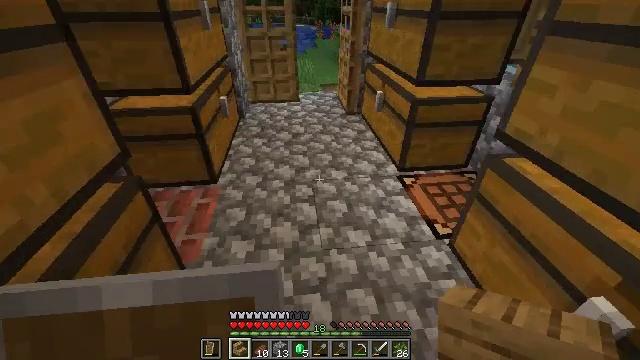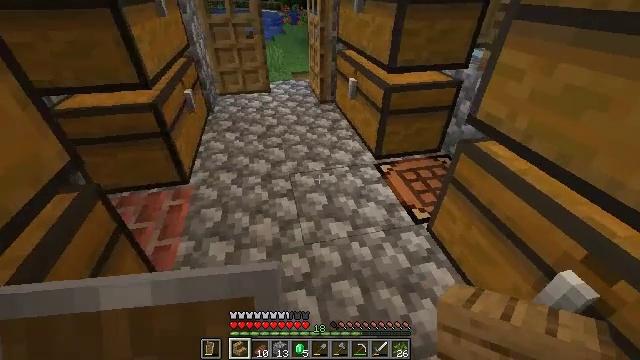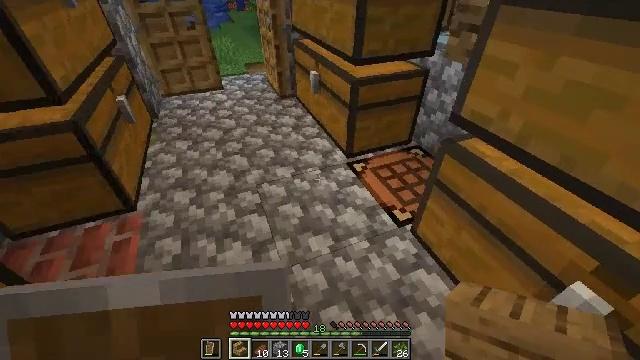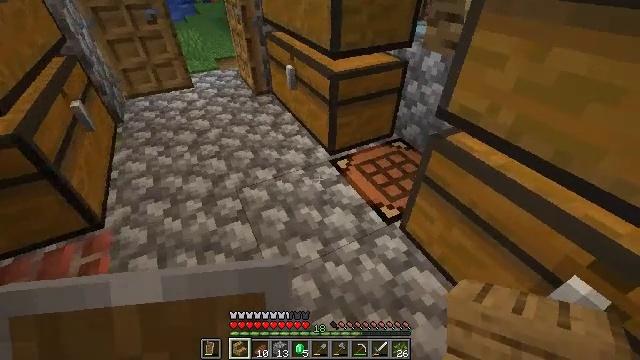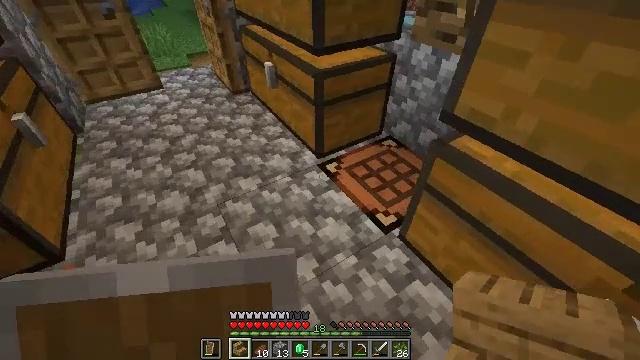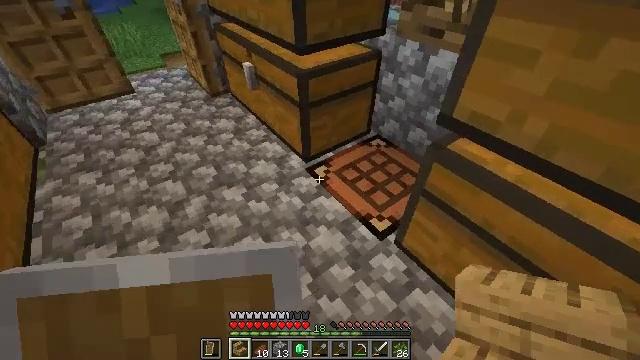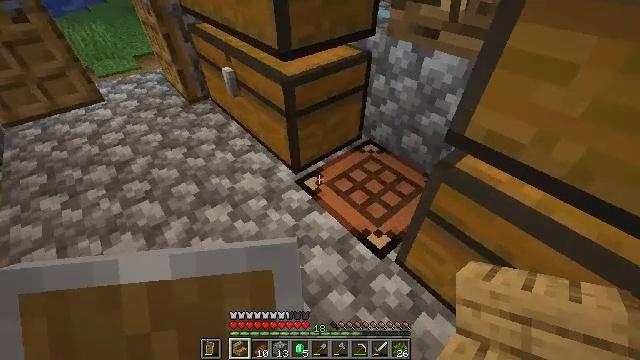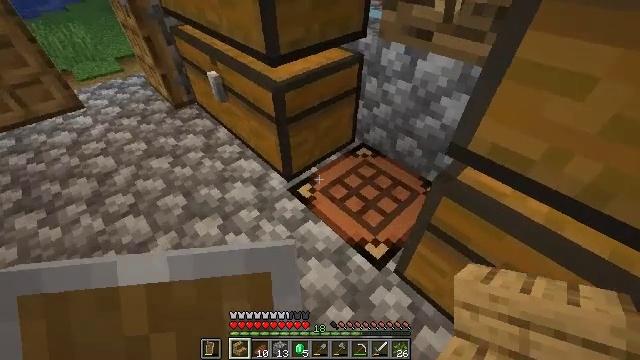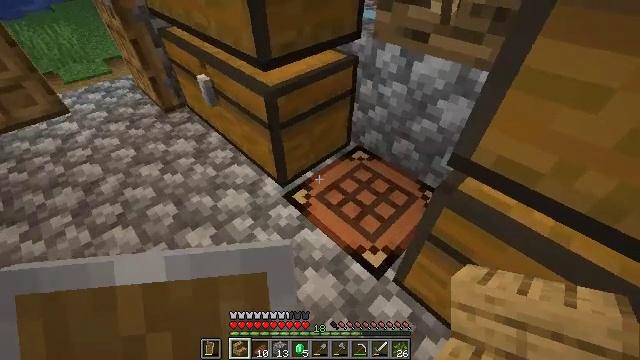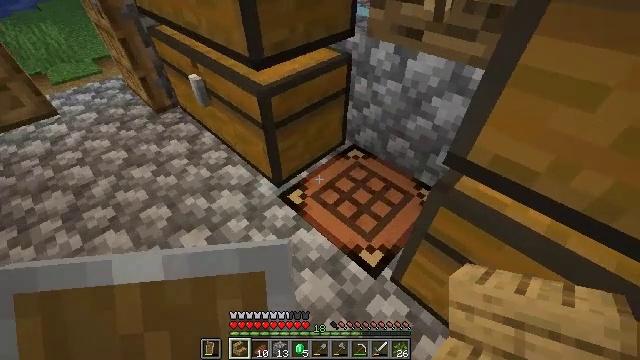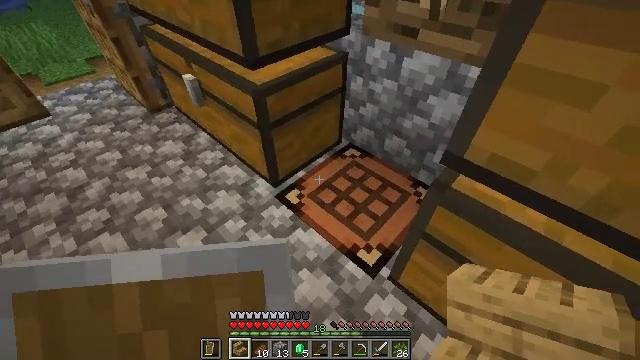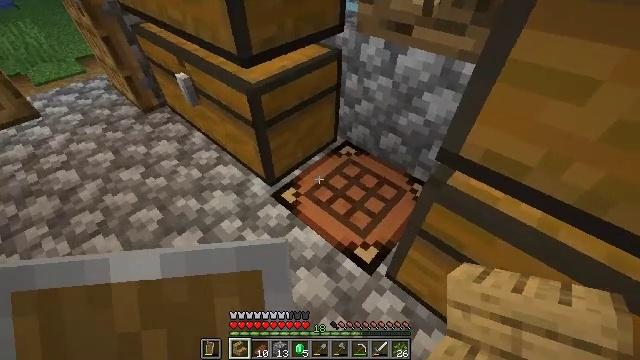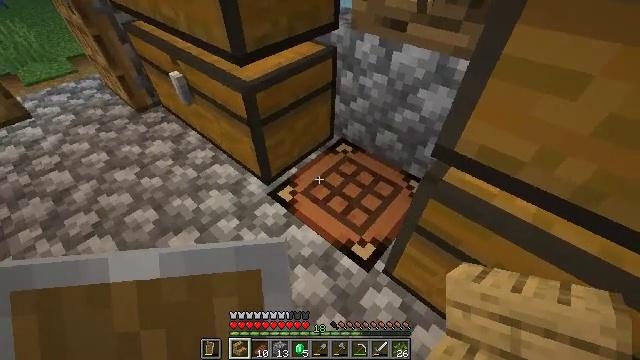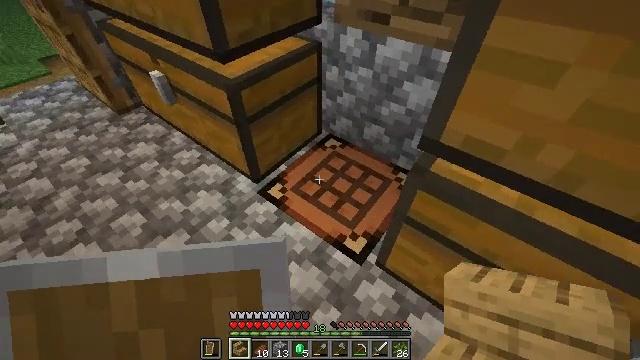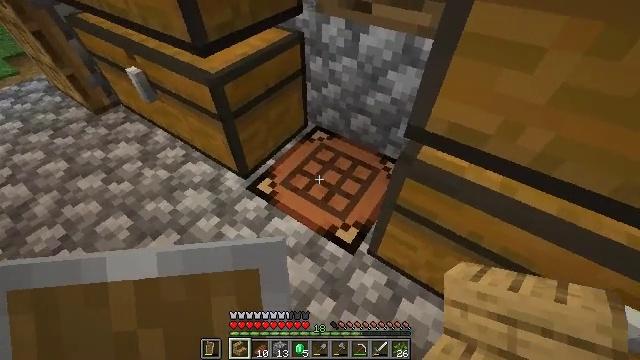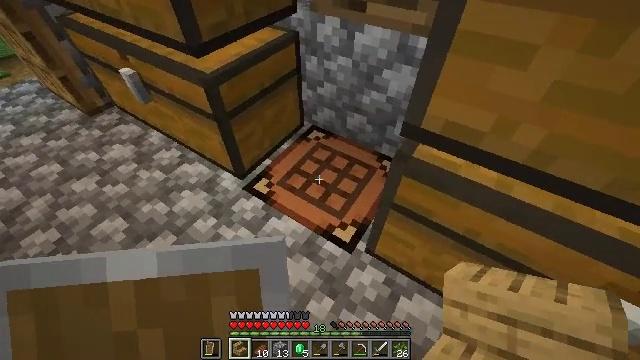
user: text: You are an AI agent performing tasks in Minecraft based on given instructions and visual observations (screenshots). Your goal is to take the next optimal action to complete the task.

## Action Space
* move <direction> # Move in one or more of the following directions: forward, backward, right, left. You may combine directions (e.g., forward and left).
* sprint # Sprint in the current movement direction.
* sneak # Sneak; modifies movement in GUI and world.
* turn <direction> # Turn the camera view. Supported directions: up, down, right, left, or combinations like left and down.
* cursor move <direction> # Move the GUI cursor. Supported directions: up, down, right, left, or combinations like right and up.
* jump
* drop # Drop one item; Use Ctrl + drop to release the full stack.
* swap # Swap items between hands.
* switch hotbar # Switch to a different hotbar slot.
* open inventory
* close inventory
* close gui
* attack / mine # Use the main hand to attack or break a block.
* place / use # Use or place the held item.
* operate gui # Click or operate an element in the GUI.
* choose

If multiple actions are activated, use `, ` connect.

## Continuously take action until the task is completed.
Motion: motion action
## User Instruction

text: Use the crafting menu to make oak stairs.
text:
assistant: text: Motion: move forward, turn right and down
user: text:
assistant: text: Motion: move forward, turn right and down
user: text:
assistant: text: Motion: move forward, turn right and down
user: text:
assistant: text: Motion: move forward, turn right and down
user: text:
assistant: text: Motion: move forward, turn right
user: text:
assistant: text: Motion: turn right
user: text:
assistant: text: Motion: turn right
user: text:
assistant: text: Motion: turn right
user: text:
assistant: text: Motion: turn right
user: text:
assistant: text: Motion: no_op
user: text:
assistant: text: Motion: turn right
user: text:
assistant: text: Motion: turn right
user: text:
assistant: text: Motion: turn right
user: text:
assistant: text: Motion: turn right and down
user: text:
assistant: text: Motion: turn right
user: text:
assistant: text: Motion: use / place
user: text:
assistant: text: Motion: use / place
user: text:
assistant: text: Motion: use / place
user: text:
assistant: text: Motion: no_op
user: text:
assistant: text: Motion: no_op
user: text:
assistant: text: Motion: no_op
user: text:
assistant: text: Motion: no_op
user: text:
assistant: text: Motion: no_op
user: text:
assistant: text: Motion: no_op
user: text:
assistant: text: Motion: no_op
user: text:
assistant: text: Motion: no_op
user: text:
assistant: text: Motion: no_op
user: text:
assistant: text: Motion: turn right
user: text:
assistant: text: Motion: turn right
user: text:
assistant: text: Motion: turn right